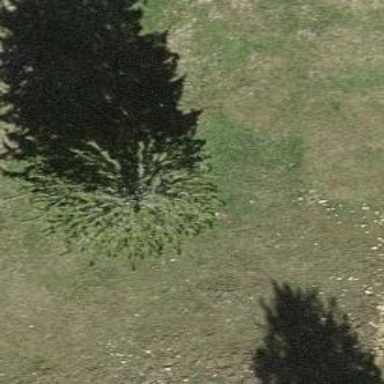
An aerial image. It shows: Evergreen needle-leaved tree in agricultural setting.